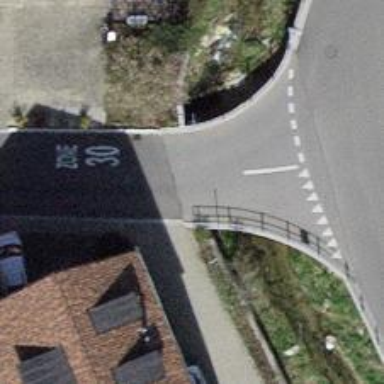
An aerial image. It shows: Residential road with paved surface that features bridge.